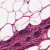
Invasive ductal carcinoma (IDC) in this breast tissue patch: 0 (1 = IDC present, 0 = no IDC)